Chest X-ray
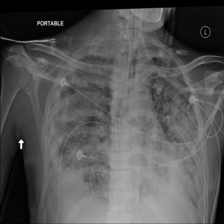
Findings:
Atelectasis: negative
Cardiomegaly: negative
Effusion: negative
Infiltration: negative
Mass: negative
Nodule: negative
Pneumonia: negative
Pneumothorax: negative
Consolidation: negative
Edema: negative
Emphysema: negative
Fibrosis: negative
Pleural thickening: positive
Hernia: negative